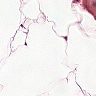
Metastatic tissue present: no